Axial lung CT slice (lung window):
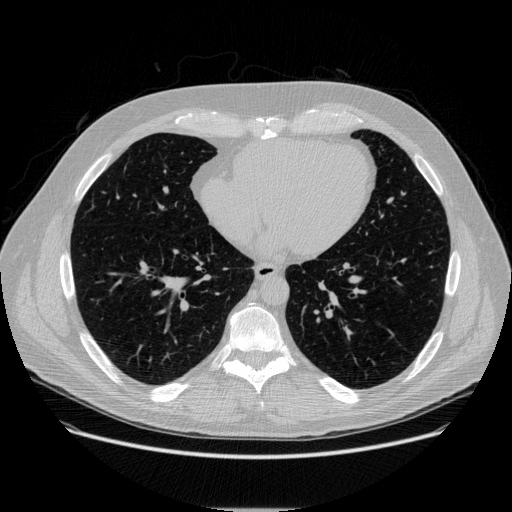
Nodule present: no